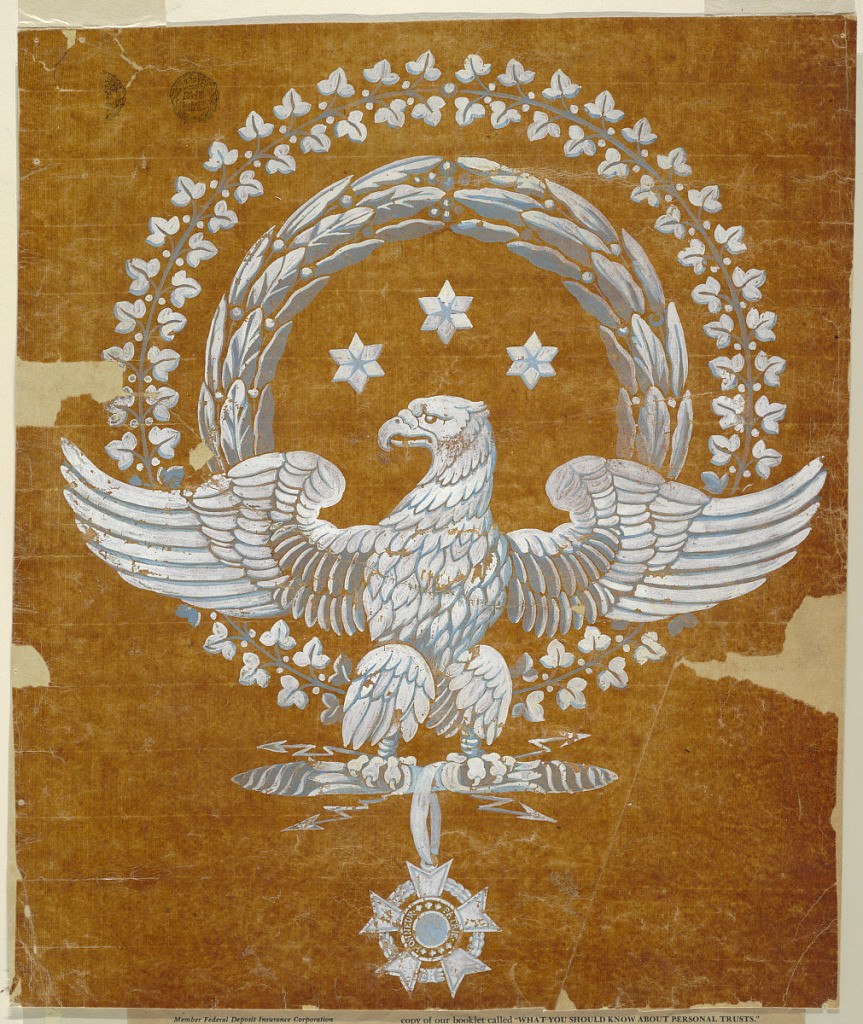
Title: Design for an Embroidery or a Woven Fabric, of the "Fabrique de St. Ruf"
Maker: Fabrique de Saint Ruf, Lyon, France
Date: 1805-1814
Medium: Brush and gouache on glazed tracing paper
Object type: Drawing
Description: The Napoleonic Eagle standing before a laurel and an ivy wreath. Three stars are over his head. A cross of the Légion d'honneur is suspended on a ribbon from the thunderbolt.